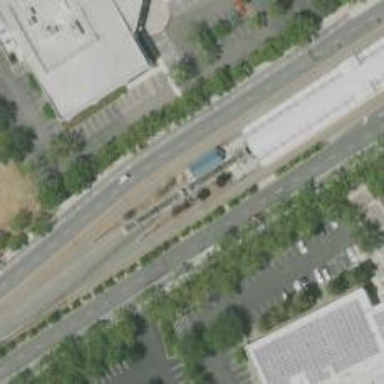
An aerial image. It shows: Light rail railway with electrified contact line.